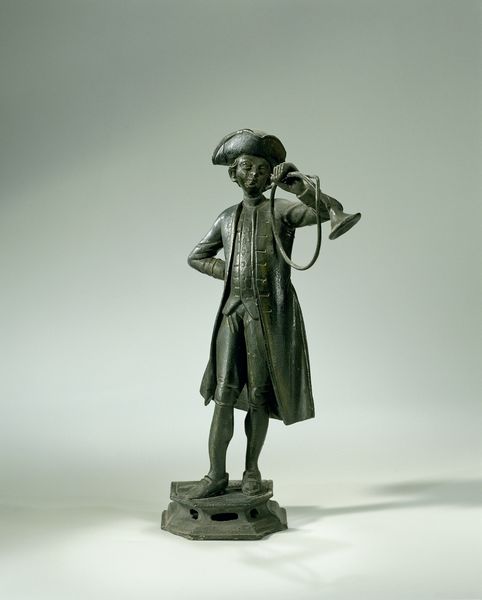
Titel: Figuur van een man spelend op een posthoorn
Standort: Amsterdam
Institution: Rijksmuseum
Schlagwörter: statue, hut, horn, trompete